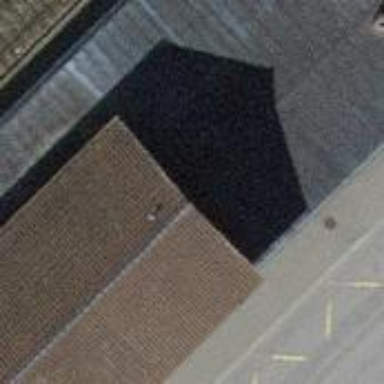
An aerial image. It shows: Train station building.